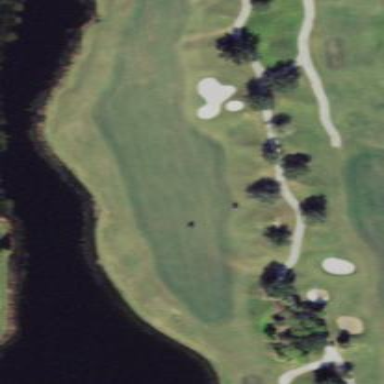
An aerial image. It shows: Grassy area designated as golf fairway.